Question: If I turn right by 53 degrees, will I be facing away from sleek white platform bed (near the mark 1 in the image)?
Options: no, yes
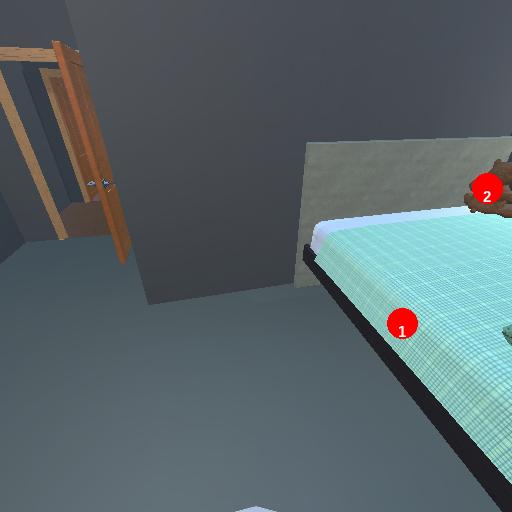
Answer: no